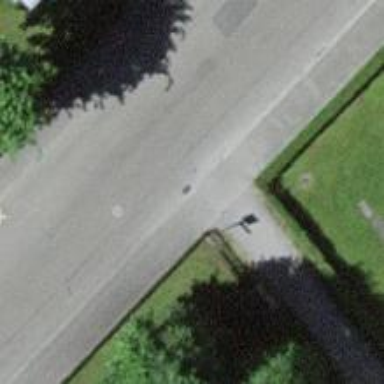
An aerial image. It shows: Kerb serving as barrier.